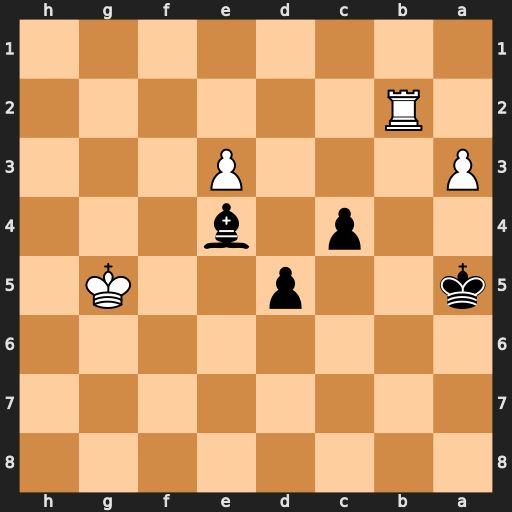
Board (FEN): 8/8/8/k2p2K1/2p1b3/P3P3/1R6/8
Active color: b
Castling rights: -
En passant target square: -
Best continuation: Ka4 Ra2 Kb3 Ra1 Kb2